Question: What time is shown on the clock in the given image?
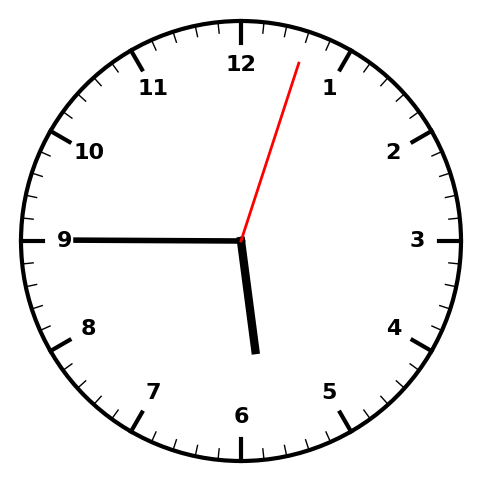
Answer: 05:45:03